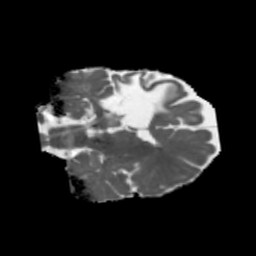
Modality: MD
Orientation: coronal
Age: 46
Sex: female
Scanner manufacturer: siemens
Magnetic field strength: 3 T
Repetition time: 5.47 s
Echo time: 0.0854 s